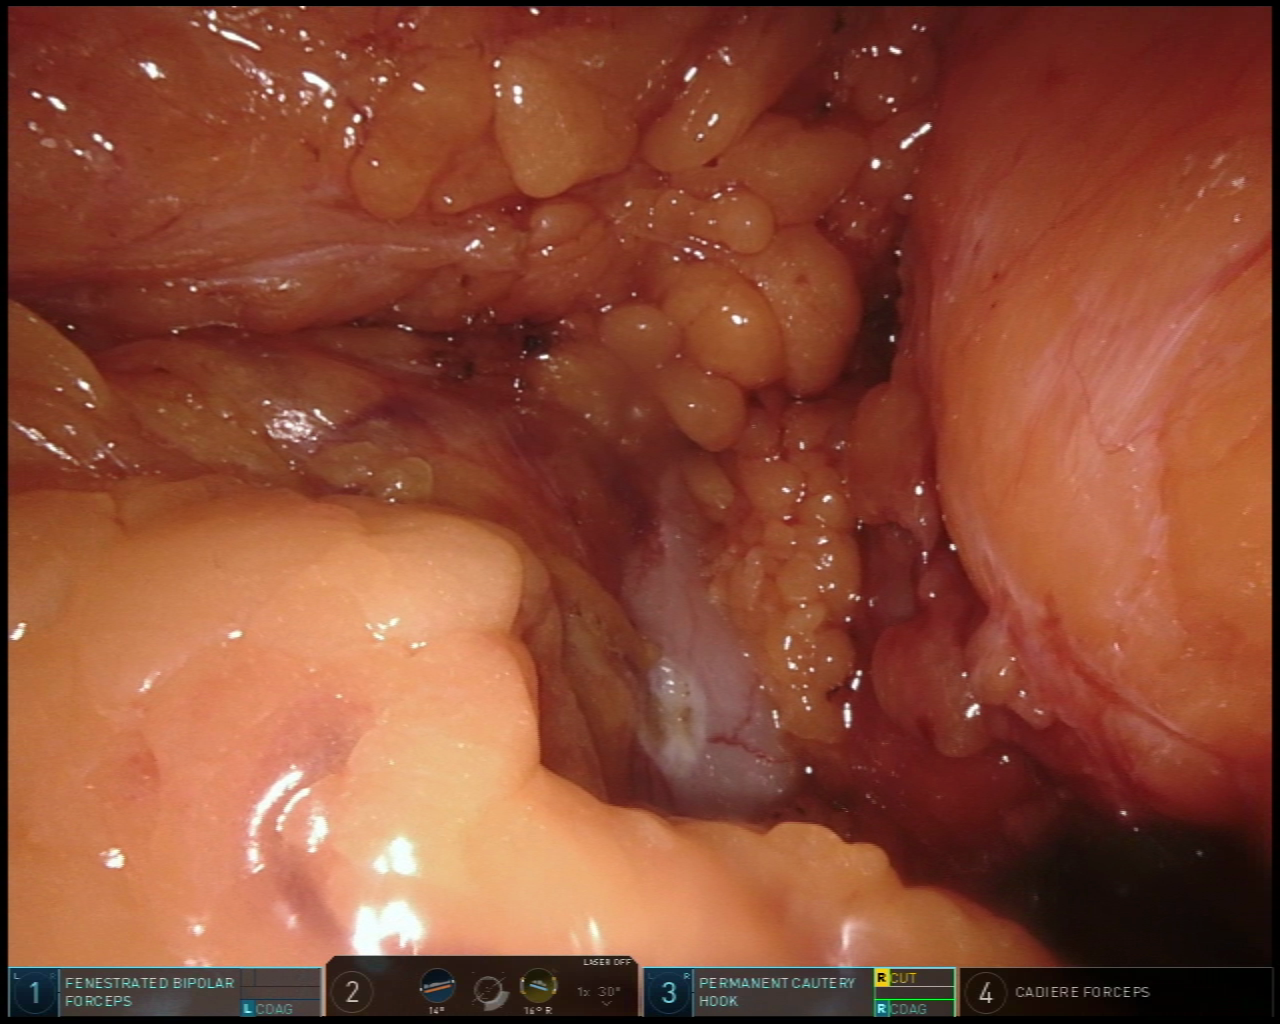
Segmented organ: stomach
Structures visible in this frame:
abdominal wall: no
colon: no
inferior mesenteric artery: no
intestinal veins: no
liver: no
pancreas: no
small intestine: no
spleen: no
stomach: yes
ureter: no
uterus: no
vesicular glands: no